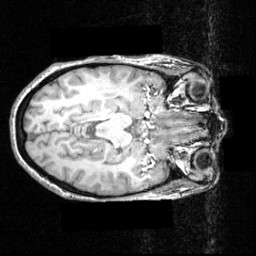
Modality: T1w
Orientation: axial
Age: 24
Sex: female
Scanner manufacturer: siemens
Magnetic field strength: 3.951 T
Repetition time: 2.5 s
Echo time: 0.00393 s